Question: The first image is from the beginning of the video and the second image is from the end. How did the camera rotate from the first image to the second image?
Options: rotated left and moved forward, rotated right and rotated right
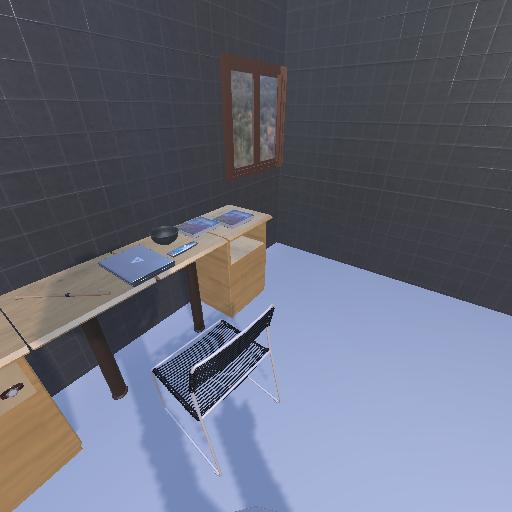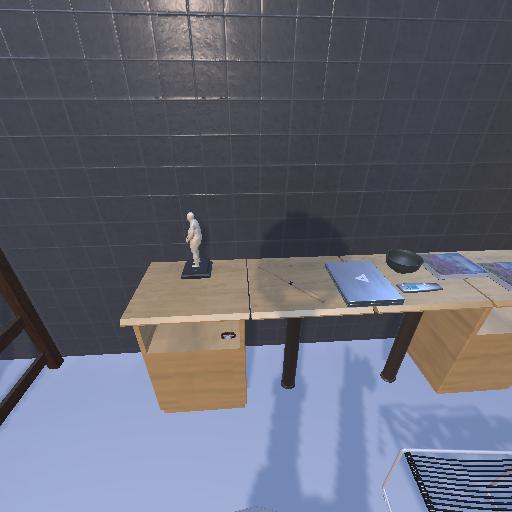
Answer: rotated left and moved forward